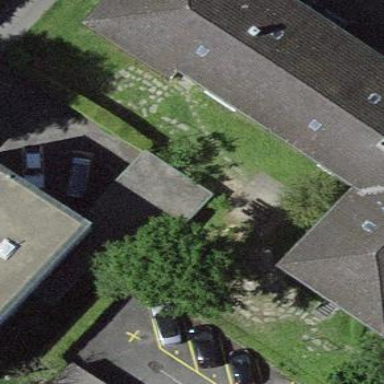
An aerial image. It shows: Garage building.